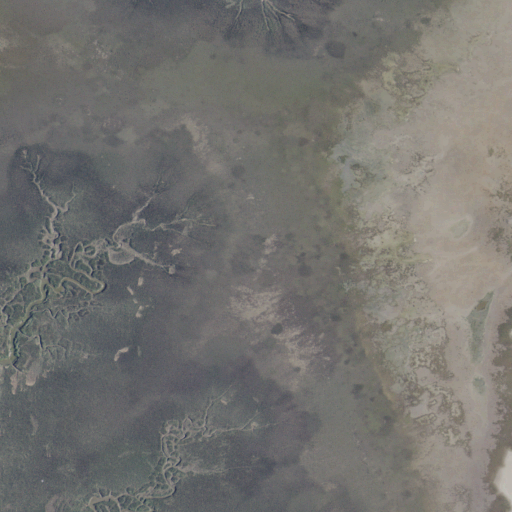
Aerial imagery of island in South Carolina named Daws Island containing only herbaceous wetlands